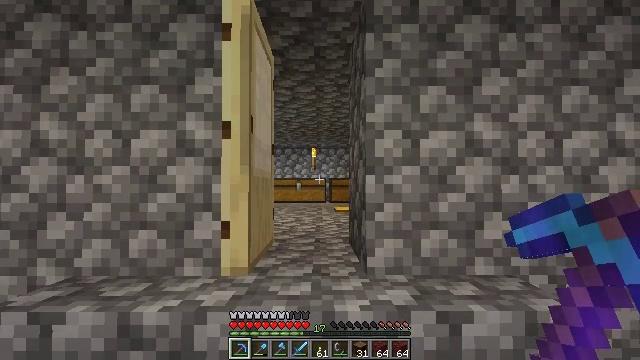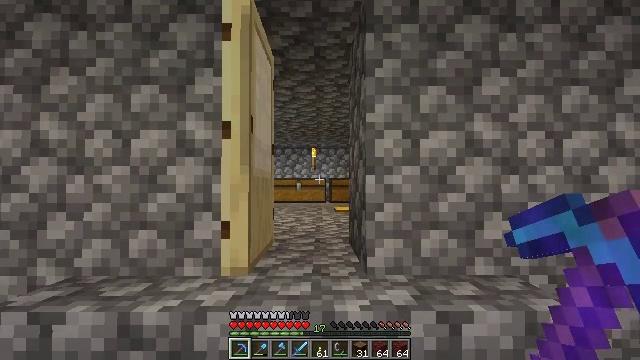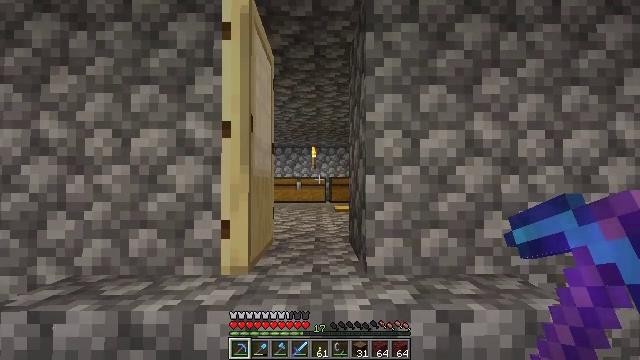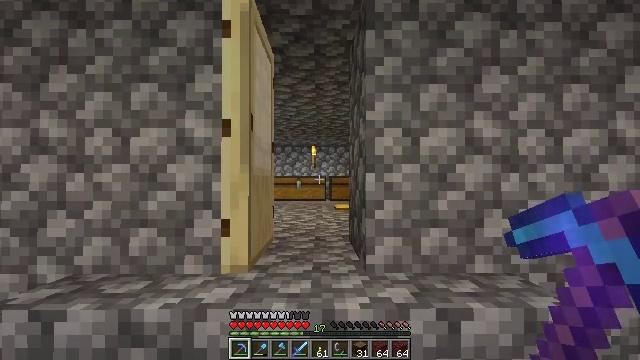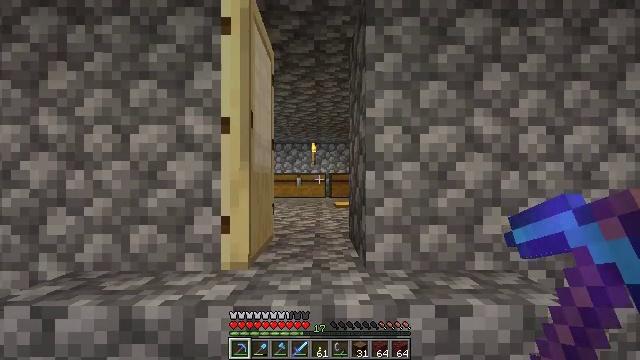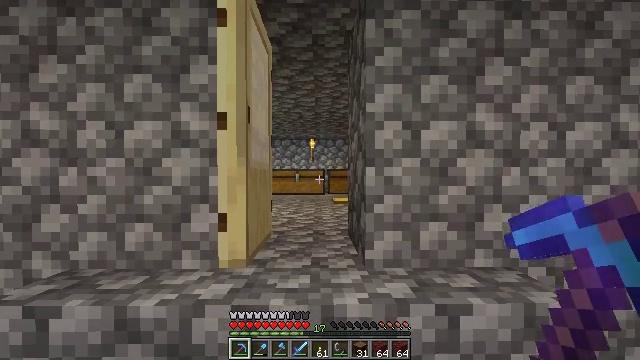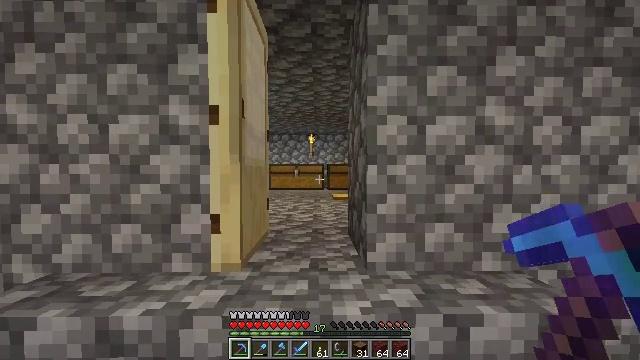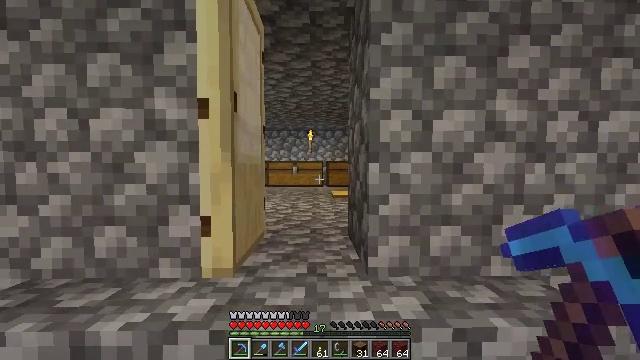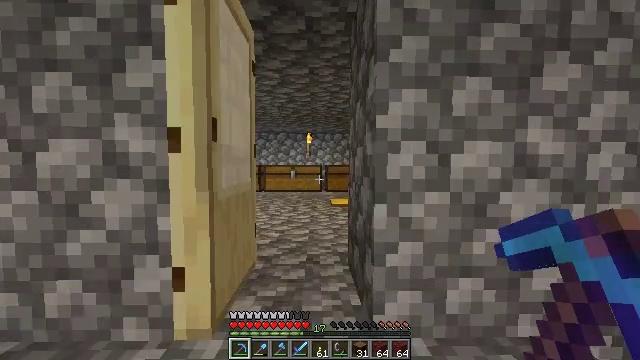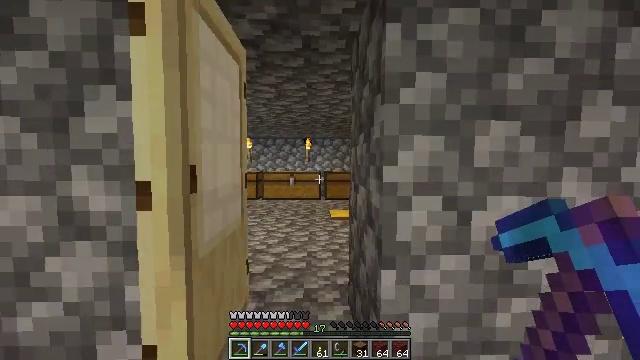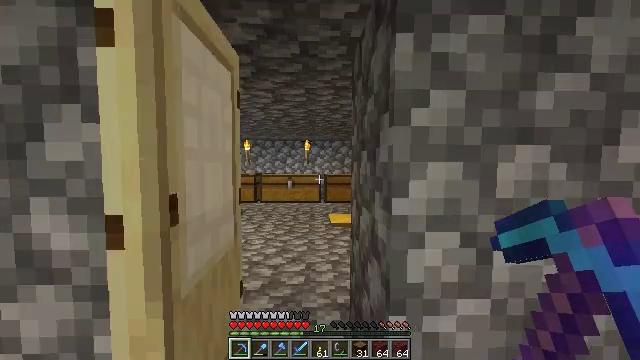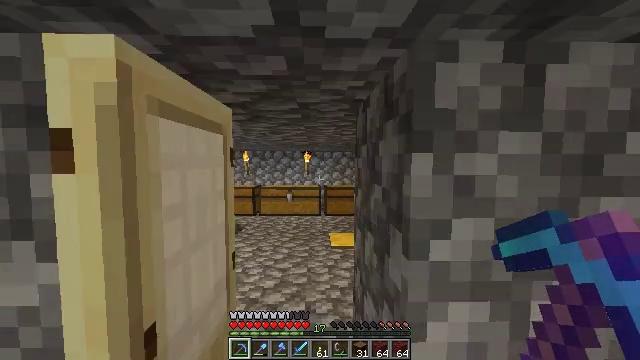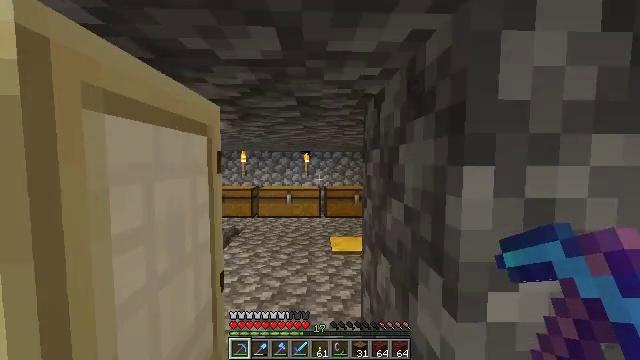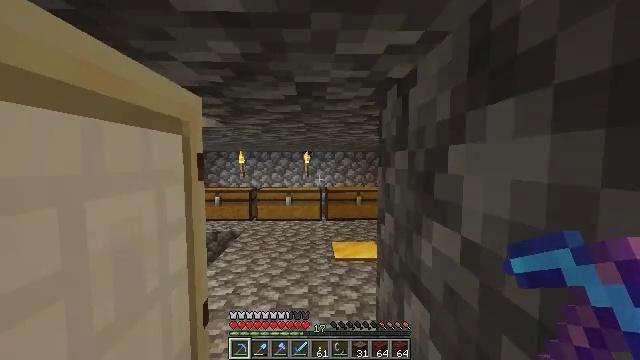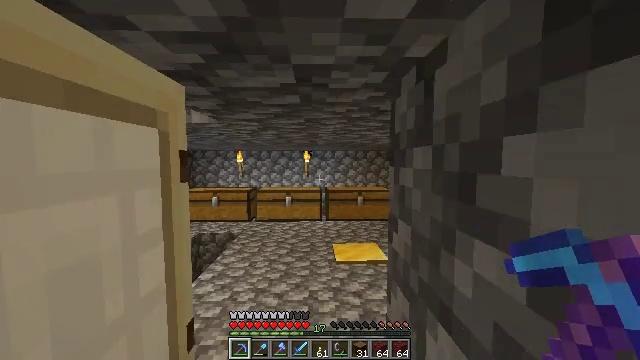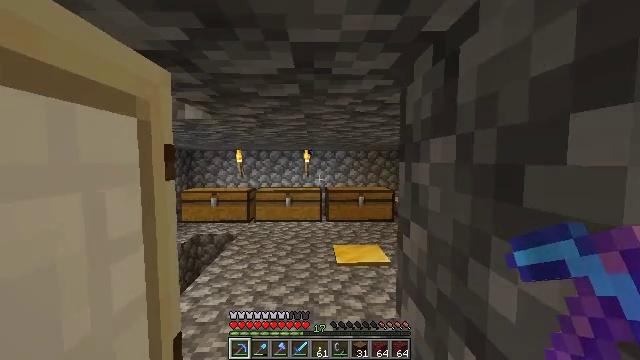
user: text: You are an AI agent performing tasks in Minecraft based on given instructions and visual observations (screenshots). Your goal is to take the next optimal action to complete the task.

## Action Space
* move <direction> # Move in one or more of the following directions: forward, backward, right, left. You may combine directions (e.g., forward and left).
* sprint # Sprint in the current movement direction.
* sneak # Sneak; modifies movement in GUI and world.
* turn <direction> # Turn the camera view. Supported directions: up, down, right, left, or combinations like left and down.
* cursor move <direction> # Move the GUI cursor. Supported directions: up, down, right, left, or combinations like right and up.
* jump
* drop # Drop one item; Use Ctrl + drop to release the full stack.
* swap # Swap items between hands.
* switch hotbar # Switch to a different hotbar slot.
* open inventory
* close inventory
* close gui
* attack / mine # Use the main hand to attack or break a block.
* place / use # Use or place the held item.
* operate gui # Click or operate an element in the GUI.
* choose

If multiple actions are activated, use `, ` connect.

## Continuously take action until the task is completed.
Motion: motion action
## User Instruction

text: Break the cobblestone to create a path.
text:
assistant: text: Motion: no_op
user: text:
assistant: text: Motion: no_op
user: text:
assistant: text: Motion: no_op
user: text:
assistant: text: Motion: no_op
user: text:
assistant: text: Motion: move forward
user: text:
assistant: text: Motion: move forward, turn down
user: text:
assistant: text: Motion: move forward
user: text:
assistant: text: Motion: move forward
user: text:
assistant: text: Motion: move forward
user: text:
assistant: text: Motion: move forward
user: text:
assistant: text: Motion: move forward
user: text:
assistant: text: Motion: move forward
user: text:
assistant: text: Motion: move forward
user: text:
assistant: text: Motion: no_op
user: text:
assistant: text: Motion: no_op
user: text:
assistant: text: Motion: no_op
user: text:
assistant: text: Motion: no_op
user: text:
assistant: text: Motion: no_op
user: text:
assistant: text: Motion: no_op
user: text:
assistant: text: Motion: no_op
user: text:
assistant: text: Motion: no_op
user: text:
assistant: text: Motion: no_op
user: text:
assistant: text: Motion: no_op
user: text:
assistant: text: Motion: no_op
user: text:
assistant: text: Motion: no_op
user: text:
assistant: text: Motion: no_op
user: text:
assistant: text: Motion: no_op
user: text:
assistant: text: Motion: no_op
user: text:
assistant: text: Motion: no_op
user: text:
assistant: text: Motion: no_op